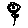
Label: flower